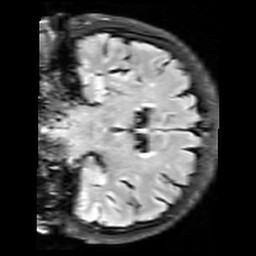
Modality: FLAIR
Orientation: coronal
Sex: female
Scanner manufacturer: siemens
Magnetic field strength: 3 T
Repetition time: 10 s
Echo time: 0.09 s